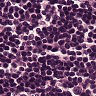
Metastatic tissue present: no